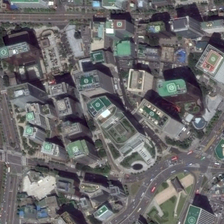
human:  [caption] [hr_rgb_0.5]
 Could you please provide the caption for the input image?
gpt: many buildings and green trees are in a commercial area .

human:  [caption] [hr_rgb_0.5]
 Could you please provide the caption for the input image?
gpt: many buildings and green trees are in a commercial area .

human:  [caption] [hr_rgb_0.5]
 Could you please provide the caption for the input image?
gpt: many buildings and green trees are in a commercial area .

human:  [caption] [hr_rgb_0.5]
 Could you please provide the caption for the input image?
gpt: many buildings and green trees are in a commercial area .

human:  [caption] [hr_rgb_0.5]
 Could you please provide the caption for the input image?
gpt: many buildings and green trees are in a commercial area .